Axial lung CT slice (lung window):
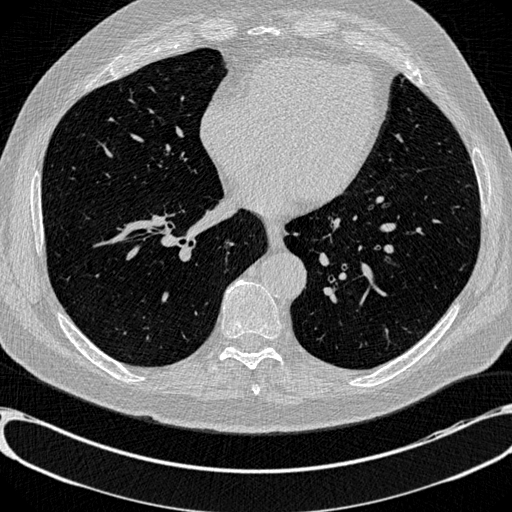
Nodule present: no